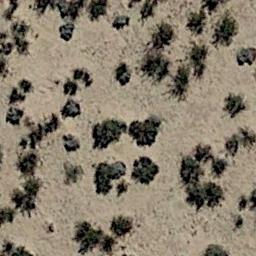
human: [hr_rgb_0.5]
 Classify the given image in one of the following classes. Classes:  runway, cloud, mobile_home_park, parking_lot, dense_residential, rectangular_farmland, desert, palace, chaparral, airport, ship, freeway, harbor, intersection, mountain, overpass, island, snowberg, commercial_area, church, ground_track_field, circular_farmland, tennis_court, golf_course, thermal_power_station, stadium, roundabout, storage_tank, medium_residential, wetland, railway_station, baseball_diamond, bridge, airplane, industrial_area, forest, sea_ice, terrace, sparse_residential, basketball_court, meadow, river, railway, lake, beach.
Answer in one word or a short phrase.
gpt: chaparral